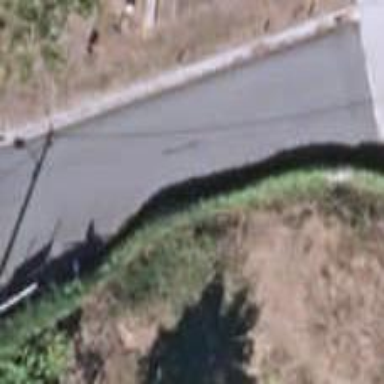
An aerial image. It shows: Unclassified road with asphalt surface. There are sidewalks on both sides.